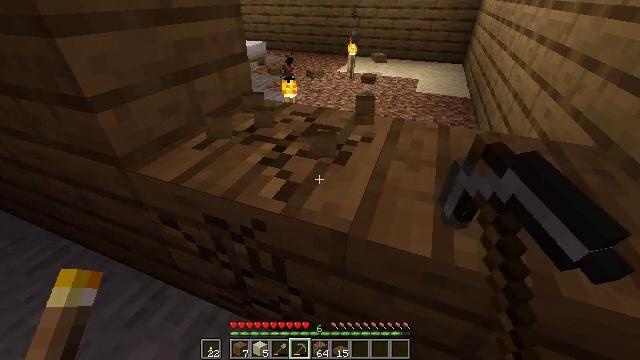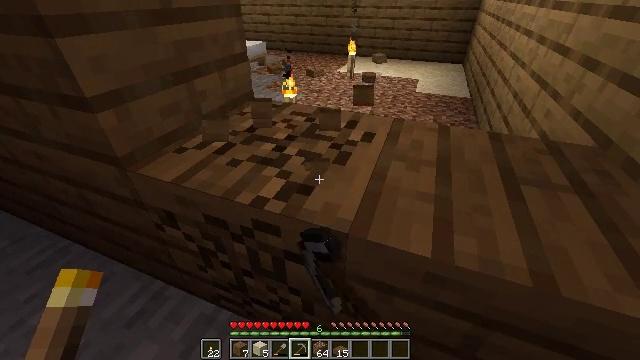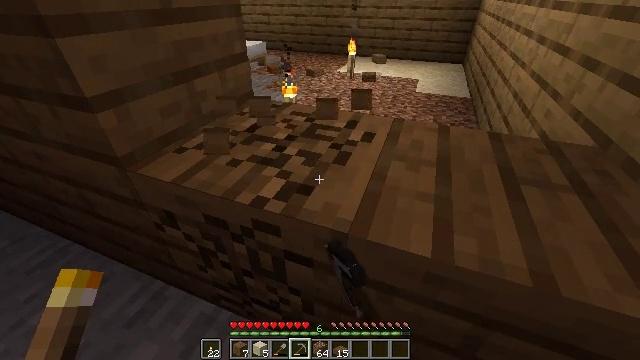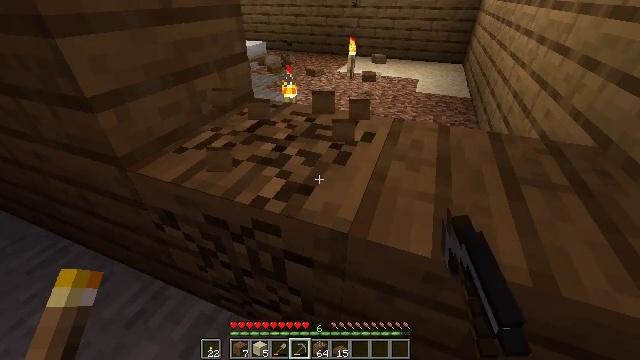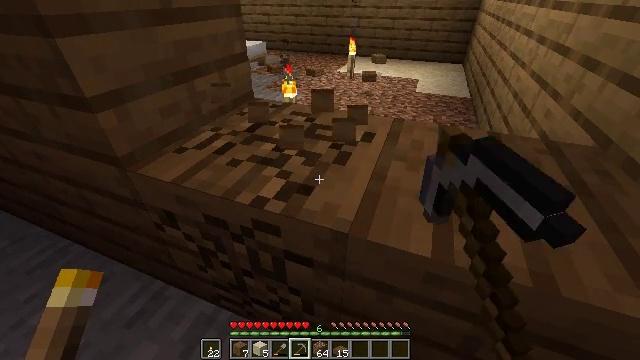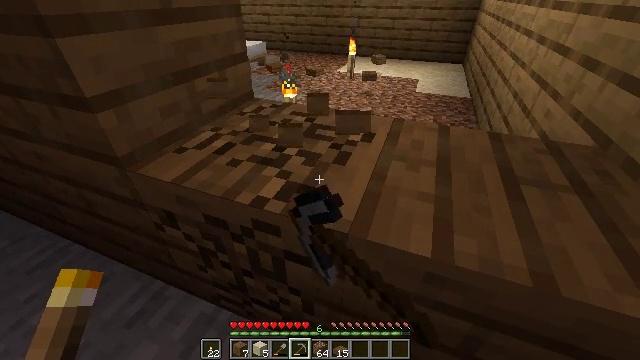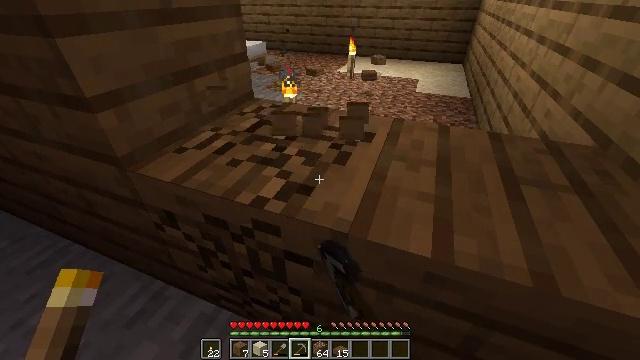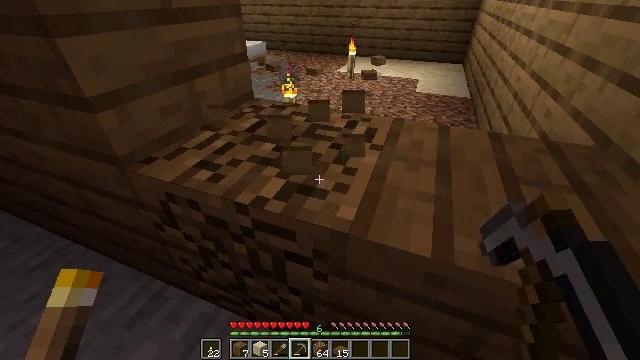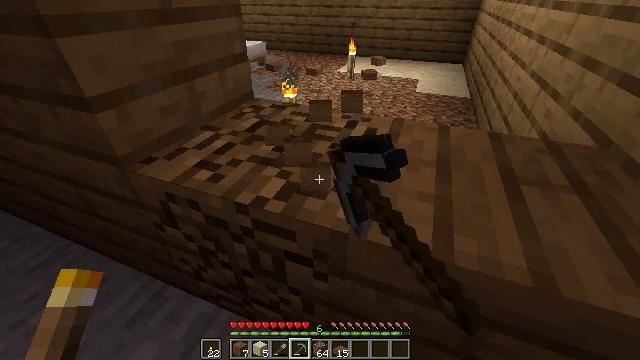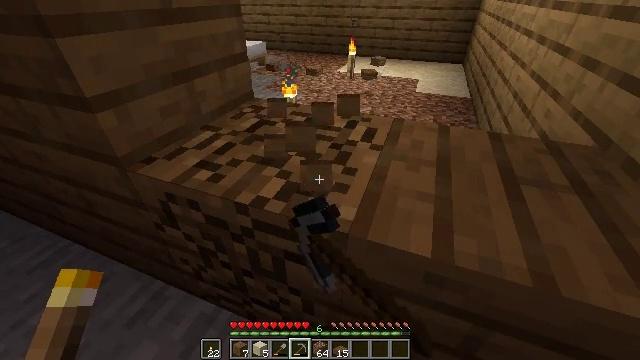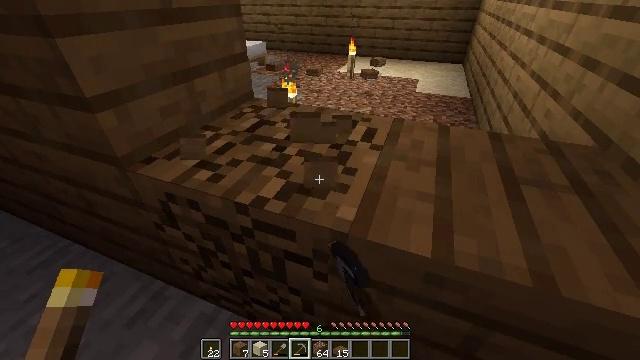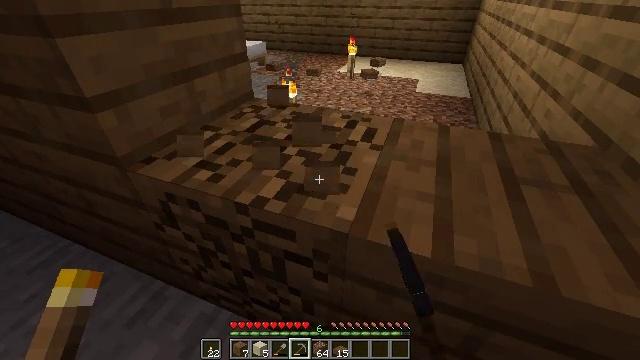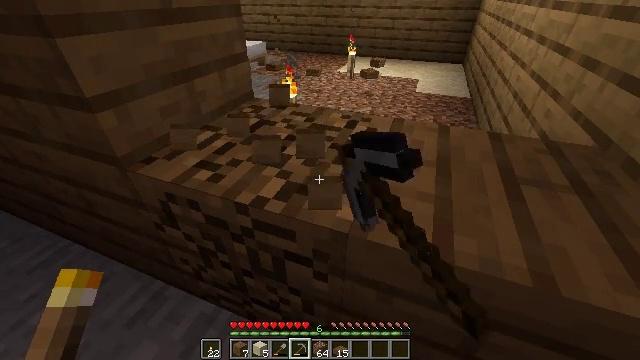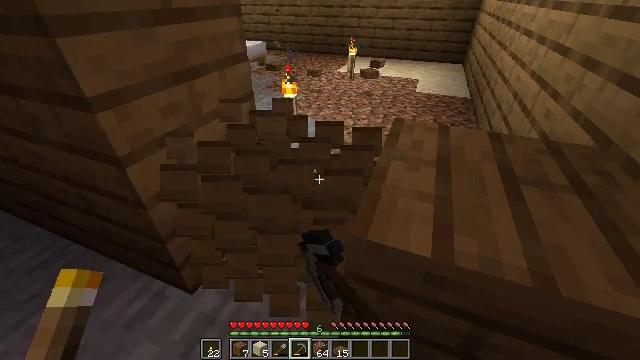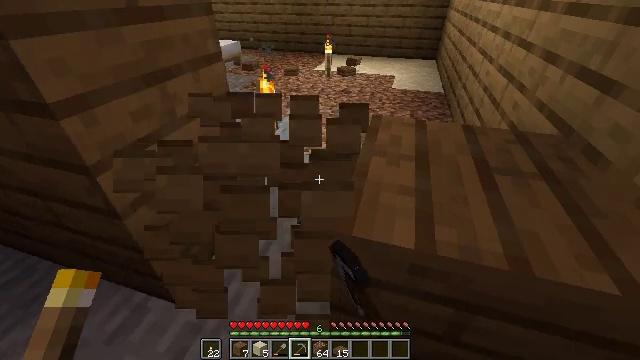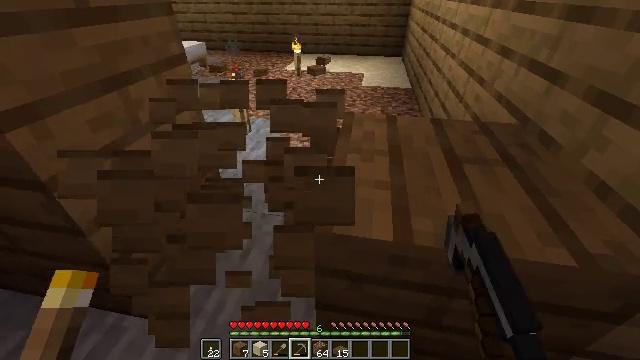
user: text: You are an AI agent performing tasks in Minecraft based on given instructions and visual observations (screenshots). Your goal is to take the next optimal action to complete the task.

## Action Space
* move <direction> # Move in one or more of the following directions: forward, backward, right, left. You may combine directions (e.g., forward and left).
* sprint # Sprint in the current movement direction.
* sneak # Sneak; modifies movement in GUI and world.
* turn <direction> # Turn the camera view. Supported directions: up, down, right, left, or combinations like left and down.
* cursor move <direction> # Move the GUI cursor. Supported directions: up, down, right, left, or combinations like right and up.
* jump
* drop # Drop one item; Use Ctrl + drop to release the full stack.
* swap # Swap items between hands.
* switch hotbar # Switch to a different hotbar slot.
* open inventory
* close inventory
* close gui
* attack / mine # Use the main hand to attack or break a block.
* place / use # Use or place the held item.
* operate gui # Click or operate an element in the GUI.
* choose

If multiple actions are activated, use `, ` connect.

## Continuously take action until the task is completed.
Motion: motion action
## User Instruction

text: Get spruce planks back into your inventory.
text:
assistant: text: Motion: attack / mine
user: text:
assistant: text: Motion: attack / mine
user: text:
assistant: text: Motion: attack / mine
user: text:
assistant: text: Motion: attack / mine
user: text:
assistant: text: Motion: attack / mine
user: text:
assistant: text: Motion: attack / mine
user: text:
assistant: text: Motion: attack / mine
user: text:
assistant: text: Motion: attack / mine
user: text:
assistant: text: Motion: attack / mine
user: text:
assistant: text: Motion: attack / mine
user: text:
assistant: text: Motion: attack / mine
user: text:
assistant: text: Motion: attack / mine
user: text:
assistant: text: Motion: attack / mine
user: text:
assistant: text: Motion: turn right, attack / mine
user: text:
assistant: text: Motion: turn right, attack / mine
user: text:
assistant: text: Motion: turn right, attack / mine
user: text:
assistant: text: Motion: attack / mine
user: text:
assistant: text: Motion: attack / mine
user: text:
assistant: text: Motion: attack / mine
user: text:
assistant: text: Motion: attack / mine
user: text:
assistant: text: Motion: attack / mine
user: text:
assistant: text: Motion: turn right, attack / mine
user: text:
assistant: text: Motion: turn right, attack / mine
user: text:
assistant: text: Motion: attack / mine
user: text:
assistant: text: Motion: attack / mine
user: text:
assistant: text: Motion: attack / mine
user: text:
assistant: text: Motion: attack / mine
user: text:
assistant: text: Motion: attack / mine
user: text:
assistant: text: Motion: attack / mine
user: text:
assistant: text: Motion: attack / mine